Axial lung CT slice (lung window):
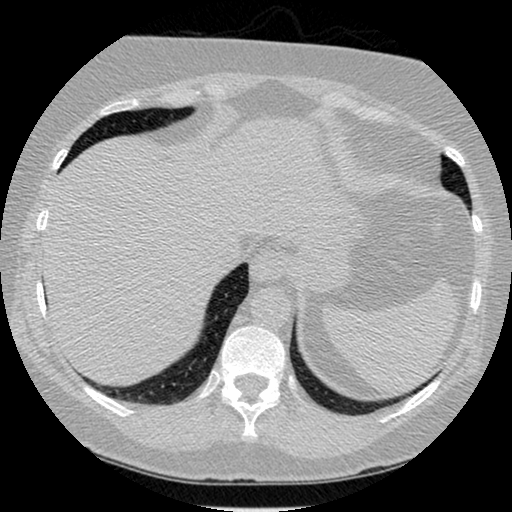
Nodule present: no